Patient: sex F, age 39
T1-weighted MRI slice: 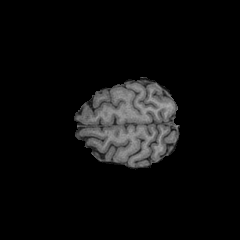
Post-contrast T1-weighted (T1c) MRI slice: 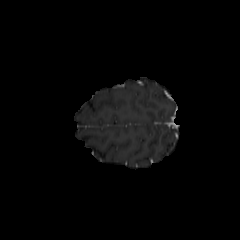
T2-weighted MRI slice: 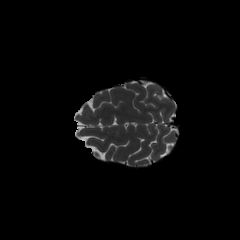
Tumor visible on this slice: no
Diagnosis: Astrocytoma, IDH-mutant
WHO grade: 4